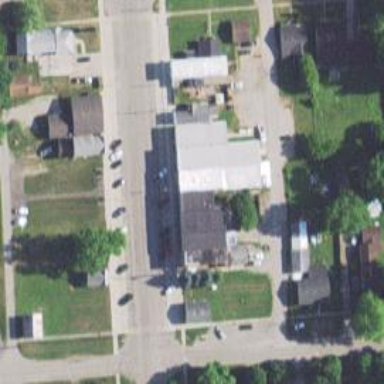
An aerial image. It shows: Post office.